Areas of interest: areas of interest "Agricultural and Sideline Products Market"
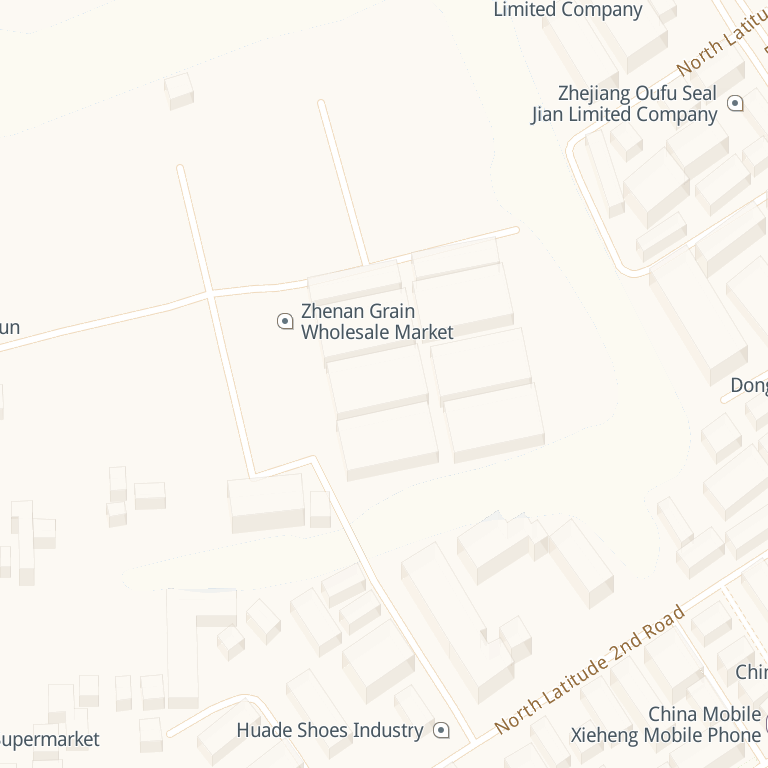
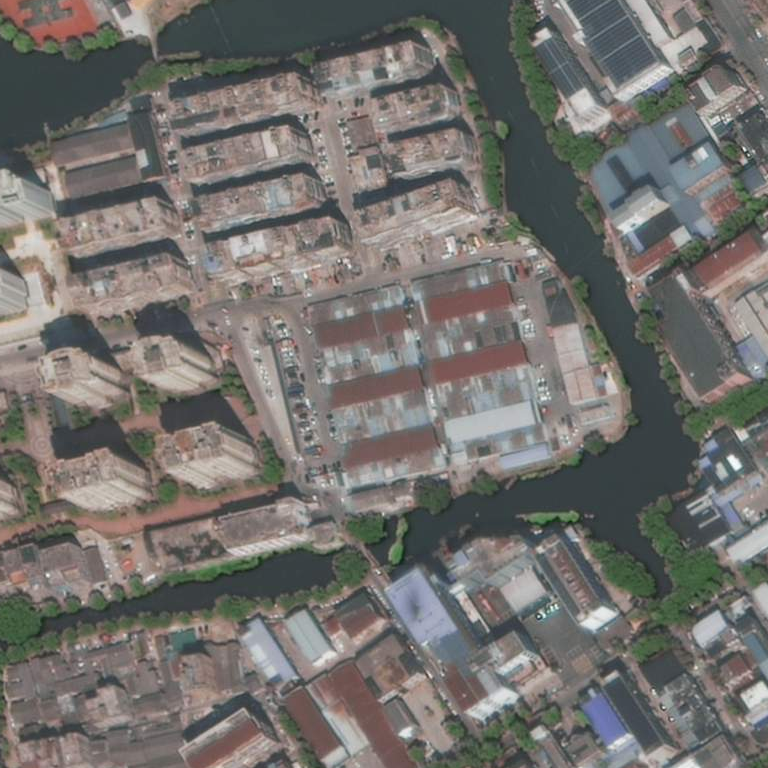